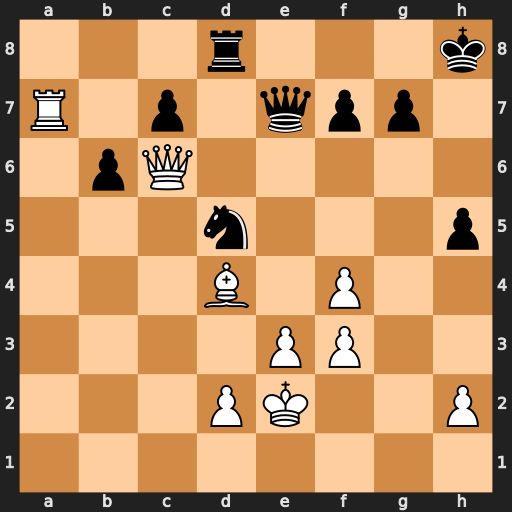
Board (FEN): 3r3k/R1p1qpp1/1pQ5/3n3p/3B1P2/4PP2/3PK2P/8
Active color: w
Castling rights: -
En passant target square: -
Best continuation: Qh6+ Kg8 Qxg7#